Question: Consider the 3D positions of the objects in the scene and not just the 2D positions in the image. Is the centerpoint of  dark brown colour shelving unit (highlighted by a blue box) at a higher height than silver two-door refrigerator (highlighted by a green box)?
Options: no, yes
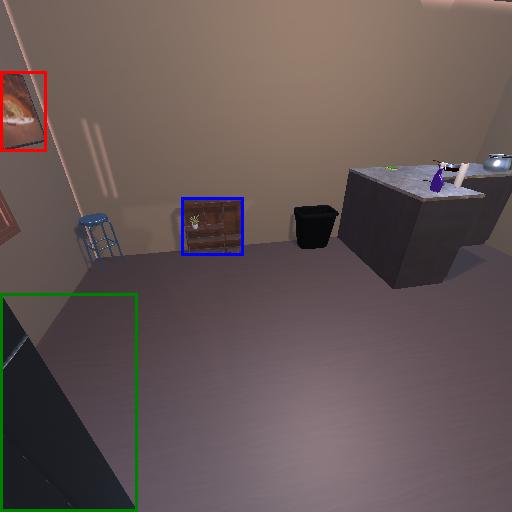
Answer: no